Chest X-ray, PA view. Patient: 60 years old, sex F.
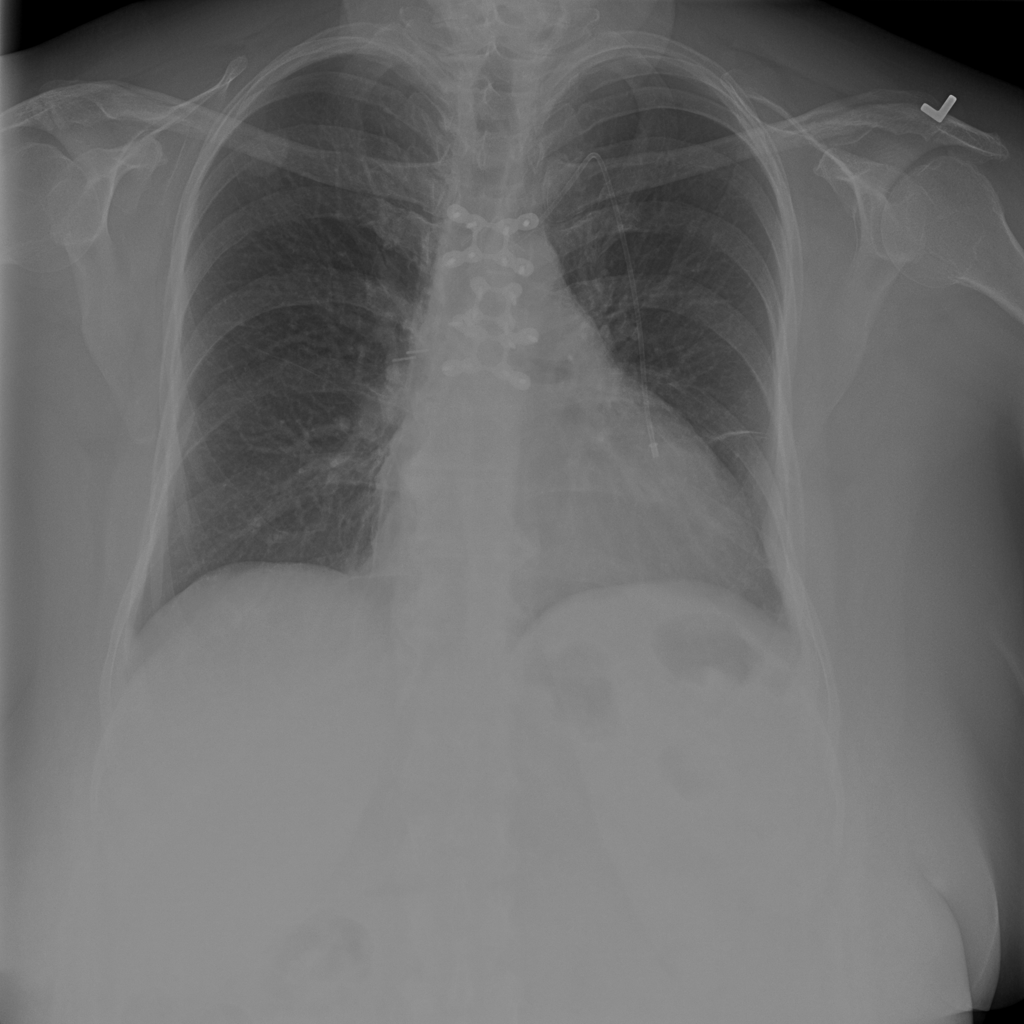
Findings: No Finding